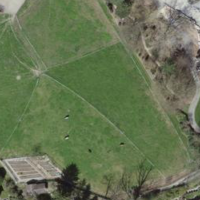
EUNIS habitat code: 24
Species observed at this site:
Fagus sylvatica